Question: i am new to Android so i need a little help :)
I created an application with Eclips. The application uses fragments.

Now i want to get a listview with json data in the first fragment. I followed this example and changed to code a little but when i start the simulator it gives an error that the application has stopped. <URL>
Here is my code:
'''
import java.util.ArrayList;
import java.util.HashMap;
import java.util.Locale;
import org.json.JSONArray;
import org.json.JSONException;
import org.json.JSONObject;
import android.app.ActionBar;
import android.app.FragmentTransaction;
import android.app.ProgressDialog;
import android.graphics.Color;
import android.os.AsyncTask;
import android.os.Bundle;
import android.support.v4.app.Fragment;
import android.support.v4.app.FragmentActivity;
import android.support.v4.app.FragmentManager;
import android.support.v4.app.FragmentPagerAdapter;
import android.support.v4.view.ViewPager;
import android.util.Log;
import android.view.LayoutInflater;
import android.view.View;
import android.view.ViewGroup;
import android.widget.ListAdapter;
import android.widget.ListView;
import android.widget.SimpleAdapter;
import android.widget.TextView;
public class MainActivity extends FragmentActivity implements
ActionBar.TabListener {
private ProgressDialog pDialog;
// URL to get contacts JSON
private static String url = "http://api.androidhive.info/contacts/";
// JSON Node names
private static final String TAG_CONTACTS = "contacts";
private static final String TAG_ID = "id";
private static final String TAG_NAME = "name";
private static final String TAG_EMAIL = "email";
// private static final String TAG_ADDRESS = "address";
// private static final String TAG_GENDER = "gender";
private static final String TAG_PHONE = "phone";
private static final String TAG_PHONE_MOBILE = "mobile";
// private static final String TAG_PHONE_HOME = "home";
// private static final String TAG_PHONE_OFFICE = "office";
// contacts JSONArray
JSONArray contacts = null;
// Hashmap for ListView
static ArrayList<HashMap<String, String>> contactList;
/**
* The {@link android.support.v4.view.PagerAdapter} that will provide
* fragments for each of the sections. We use a
* {@link android.support.v4.app.FragmentPagerAdapter} derivative, which
* will keep every loaded fragment in memory. If this becomes too memory
* intensive, it may be best to switch to a
* {@link android.support.v4.app.FragmentStatePagerAdapter}.
*/
SectionsPagerAdapter mSectionsPagerAdapter;
/**
* The {@link ViewPager} that will host the section contents.
*/
ViewPager mViewPager;
@Override
protected void onCreate(Bundle savedInstanceState) {
super.onCreate(savedInstanceState);
setContentView(R.layout.activity_main);
new GetContacts().execute();
contactList = new ArrayList<HashMap<String, String>>();
// Set up the action bar.
final ActionBar actionBar = getActionBar();
actionBar.setNavigationMode(ActionBar.NAVIGATION_MODE_TABS);
// Create the adapter that will return a fragment for each of the three
// primary sections of the app.
mSectionsPagerAdapter = new SectionsPagerAdapter(
getSupportFragmentManager());
// Set up the ViewPager with the sections adapter.
mViewPager = (ViewPager) findViewById(R.id.pager);
mViewPager.setAdapter(mSectionsPagerAdapter);
// When swiping between different sections, select the corresponding
// tab. We can also use ActionBar.Tab#select() to do this if we have
// a reference to the Tab.
mViewPager
.setOnPageChangeListener(new ViewPager.SimpleOnPageChangeListener() {
@Override
public void onPageSelected(int position) {
actionBar.setSelectedNavigationItem(position);
}
});
// For each of the sections in the app, add a tab to the action bar.
for (int i = 0; i < mSectionsPagerAdapter.getCount(); i++) {
// Create a tab with text corresponding to the page title defined by
// the adapter. Also specify this Activity object, which implements
// the TabListener interface, as the callback (listener) for when
// this tab is selected.
actionBar.addTab(actionBar.newTab()
.setText(mSectionsPagerAdapter.getPageTitle(i))
.setTabListener(this));
}
}
@Override
public void onTabSelected(ActionBar.Tab tab,
FragmentTransaction fragmentTransaction) {
// When the given tab is selected, switch to the corresponding page in
// the ViewPager.
mViewPager.setCurrentItem(tab.getPosition());
}
@Override
public void onTabUnselected(ActionBar.Tab tab,
FragmentTransaction fragmentTransaction) {
}
@Override
public void onTabReselected(ActionBar.Tab tab,
FragmentTransaction fragmentTransaction) {
}
/**
* A {@link FragmentPagerAdapter} that returns a fragment corresponding to
* one of the sections/tabs/pages.
*/
public class SectionsPagerAdapter extends FragmentPagerAdapter {
public SectionsPagerAdapter(FragmentManager fm) {
super(fm);
}
@Override
public Fragment getItem(int position) {
// getItem is called to instantiate the fragment for the given page.
// Return a DummySectionFragment (defined as a static inner class
// below) with the page number as its lone argument.
if (position == 0)
{
Fragment fragment = new FirstSectionFragment();
Bundle args = new Bundle();
args.putInt(FirstSectionFragment.ARG_SECTION_NUMBER, position + 1);
fragment.setArguments(args);
return fragment;
}
else if (position == 1)
{
Fragment fragment = new SecondSectionFragment();
Bundle args = new Bundle();
args.putInt(SecondSectionFragment.ARG_SECTION_NUMBER, position + 1);
fragment.setArguments(args);
return fragment;
}
else
{
Fragment fragment = new ThirdSectionFragment();
Bundle args = new Bundle();
args.putInt(ThirdSectionFragment.ARG_SECTION_NUMBER, position + 1);
fragment.setArguments(args);
return fragment;
}
}
@Override
public int getCount() {
// Show 3 total pages.
return 3;
}
@Override
public CharSequence getPageTitle(int position) {
Locale l = Locale.getDefault();
switch (position) {
case 0:
return getString(R.string.title_section1).toUpperCase(l);
case 1:
return getString(R.string.title_section2).toUpperCase(l);
case 2:
return getString(R.string.title_section3).toUpperCase(l);
}
return null;
}
}
public static class FirstSectionFragment extends Fragment {
public static final String ARG_SECTION_NUMBER = "section_number";
public FirstSectionFragment() {
}
@Override
public View onCreateView(LayoutInflater inflater, ViewGroup container,
Bundle savedInstanceState) {
View rootView = inflater.inflate(R.layout.fragment_main_dummy,
container, false);
ListView dummyView = (ListView) rootView
.findViewById(R.id.listViewFirstFragment);
ListAdapter adapter = new SimpleAdapter(
this.getActivity(), contactList,
R.layout.list_item, new String[] { TAG_NAME, TAG_EMAIL,
TAG_PHONE_MOBILE }, new int[] { R.id.name,
R.id.email, R.id.mobile });
dummyView.setAdapter(adapter);
return rootView;
}
}
private class GetContacts extends AsyncTask<Void, Void, Void> {
@Override
protected void onPreExecute() {
super.onPreExecute();
// Showing progress dialog
pDialog = new ProgressDialog(MainActivity.this);
pDialog.setMessage("Please wait...");
pDialog.setCancelable(false);
pDialog.show();
}
@Override
protected Void doInBackground(Void... arg0) {
// Creating service handler class instance
ServiceHandler sh = new ServiceHandler();
// Making a request to url and getting response
String jsonStr = sh.makeServiceCall(url, ServiceHandler.GET);
Log.d("Response: ", "> " + jsonStr);
if (jsonStr != null) {
try {
JSONObject jsonObj = new JSONObject(jsonStr);
// Getting JSON Array node
contacts = jsonObj.getJSONArray(TAG_CONTACTS);
// looping through All Contacts
for (int i = 0; i < contacts.length(); i++) {
JSONObject c = contacts.getJSONObject(i);
String id = c.getString(TAG_ID);
String name = c.getString(TAG_NAME);
String email = c.getString(TAG_EMAIL);
// String address = c.getString(TAG_ADDRESS);
// String gender = c.getString(TAG_GENDER);
// Phone node is JSON Object
JSONObject phone = c.getJSONObject(TAG_PHONE);
String mobile = phone.getString(TAG_PHONE_MOBILE);
// String home = phone.getString(TAG_PHONE_HOME);
// String office = phone.getString(TAG_PHONE_OFFICE);
// tmp hashmap for single contact
HashMap<String, String> contact = new HashMap<String, String>();
// adding each child node to HashMap key => value
contact.put(TAG_ID, id);
contact.put(TAG_NAME, name);
contact.put(TAG_EMAIL, email);
contact.put(TAG_PHONE_MOBILE, mobile);
// adding contact to contact list
contactList.add(contact);
}
} catch (JSONException e) {
e.printStackTrace();
}
} else {
Log.e("ServiceHandler", "Couldn't get any data from the url");
}
return null;
}
}
public static class SecondSectionFragment extends Fragment {
/**
* The fragment argument representing the section number for this
* fragment.
*/
public static final String ARG_SECTION_NUMBER = "section_number";
public SecondSectionFragment() {
}
@Override
public View onCreateView(LayoutInflater inflater, ViewGroup container,
Bundle savedInstanceState) {
View rootView = inflater.inflate(R.layout.fragment_main_dummy,
container, false);
TextView dummyTextView = (TextView) rootView
.findViewById(R.id.section_label);
dummyTextView.setTextColor(Color.RED);
dummyTextView.setText("filter");
return rootView;
}
}
public static class ThirdSectionFragment extends Fragment {
/**
* The fragment argument representing the section number for this
* fragment.
*/
public static final String ARG_SECTION_NUMBER = "section_number";
public ThirdSectionFragment() {
}
@Override
public View onCreateView(LayoutInflater inflater, ViewGroup container,
Bundle savedInstanceState) {
View rootView = inflater.inflate(R.layout.fragment_main_dummy,
container, false);
TextView dummyTextView = (TextView) rootView
.findViewById(R.id.section_label);
dummyTextView.setText("informatie");
dummyTextView.setTextColor(Color.YELLOW);
return rootView;
}
}
}
'''
Please tell me how i can do this the right way.
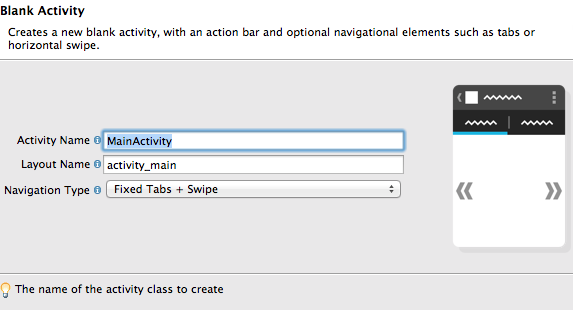
Answer: Got it working :) Changed some code.
'''
public static class FirstSectionFragment extends Fragment {
public static final String ARG_SECTION_NUMBER = "section_number";
public FirstSectionFragment() {
}
@Override
public View onCreateView(LayoutInflater inflater, ViewGroup container,
Bundle savedInstanceState) {
View rootView = inflater.inflate(R.layout.fragment_main_dummy,
container, false);
return rootView;
}
}
'''
Placed this inside the GetContacts class
'''
@Override
protected void onPostExecute(Void result) {
super.onPostExecute(result);
// Dismiss the progress dialog
if (pDialog.isShowing())
pDialog.dismiss();
/**
* Updating parsed JSON data into ListView
* */
ListAdapter adapter = new SimpleAdapter(
MainActivity.this, contactList,
R.layout.list_item, new String[] { TAG_NAME, TAG_EMAIL,
TAG_PHONE_MOBILE }, new int[] { R.id.name,
R.id.email, R.id.mobile });
ListView dummyView = (ListView)
findViewById(R.id.list);
dummyView.setAdapter(adapter);
}
'''